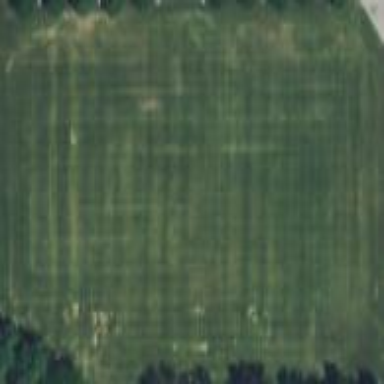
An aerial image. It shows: Grass pitch for leisure activities.